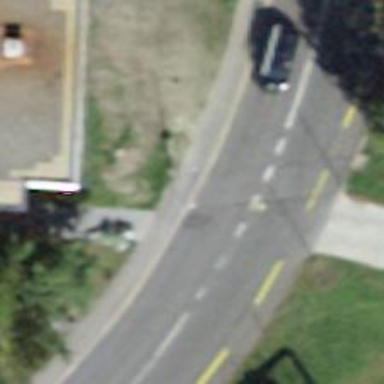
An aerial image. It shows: Primary highway with asphalt surface. There is sidewalk on the left.